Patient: sex F, age 58
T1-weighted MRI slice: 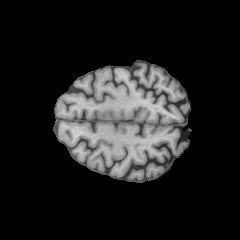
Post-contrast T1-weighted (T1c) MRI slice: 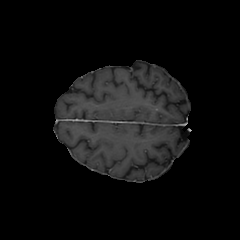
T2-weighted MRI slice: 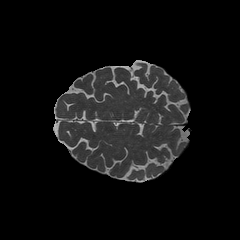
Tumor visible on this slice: no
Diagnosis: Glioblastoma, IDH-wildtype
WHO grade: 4